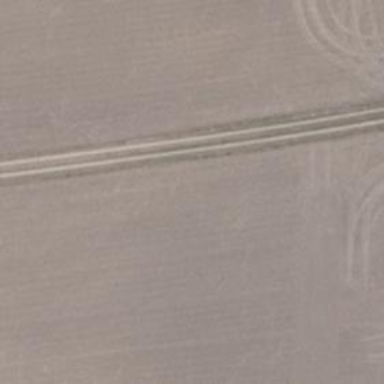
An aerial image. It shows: Sandy track with grade4 tracktype.